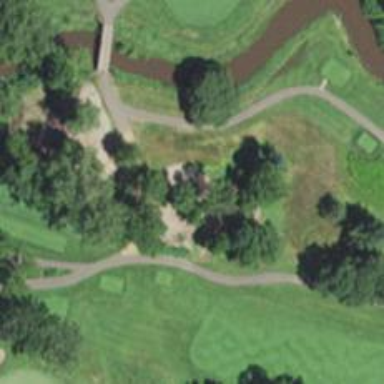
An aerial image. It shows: Path for both road and golf.